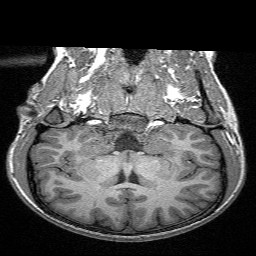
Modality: T1w
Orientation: sagittal
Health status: ill
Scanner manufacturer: siemens
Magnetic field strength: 3 T
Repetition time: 2.3 s
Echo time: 0.00298 s